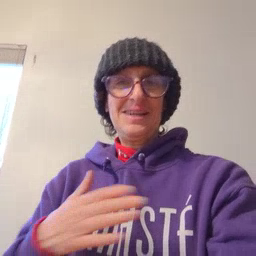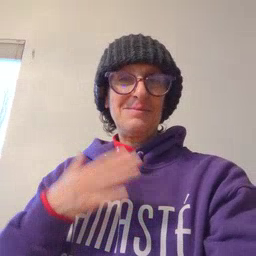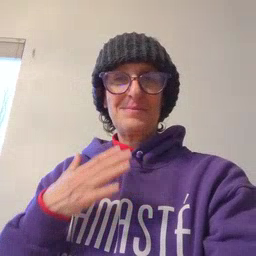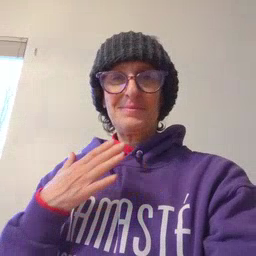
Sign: happy